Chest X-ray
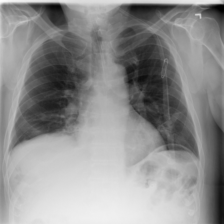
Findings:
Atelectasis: negative
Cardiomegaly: negative
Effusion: negative
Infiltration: negative
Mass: negative
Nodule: negative
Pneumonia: negative
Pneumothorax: negative
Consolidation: negative
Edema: negative
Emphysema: negative
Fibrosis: negative
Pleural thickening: negative
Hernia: negative